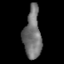
Tissue: skin
Cell type: Fibroblasts
Senescence score: 0.7662
Nuclear area (px): 847
Mean DAPI intensity: 114.431